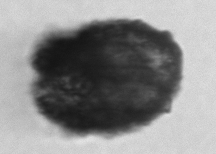
Label: Stenosemella_pacifica